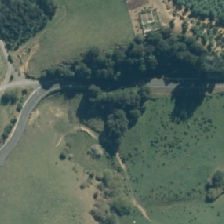
Land cover: manuka_kanuka